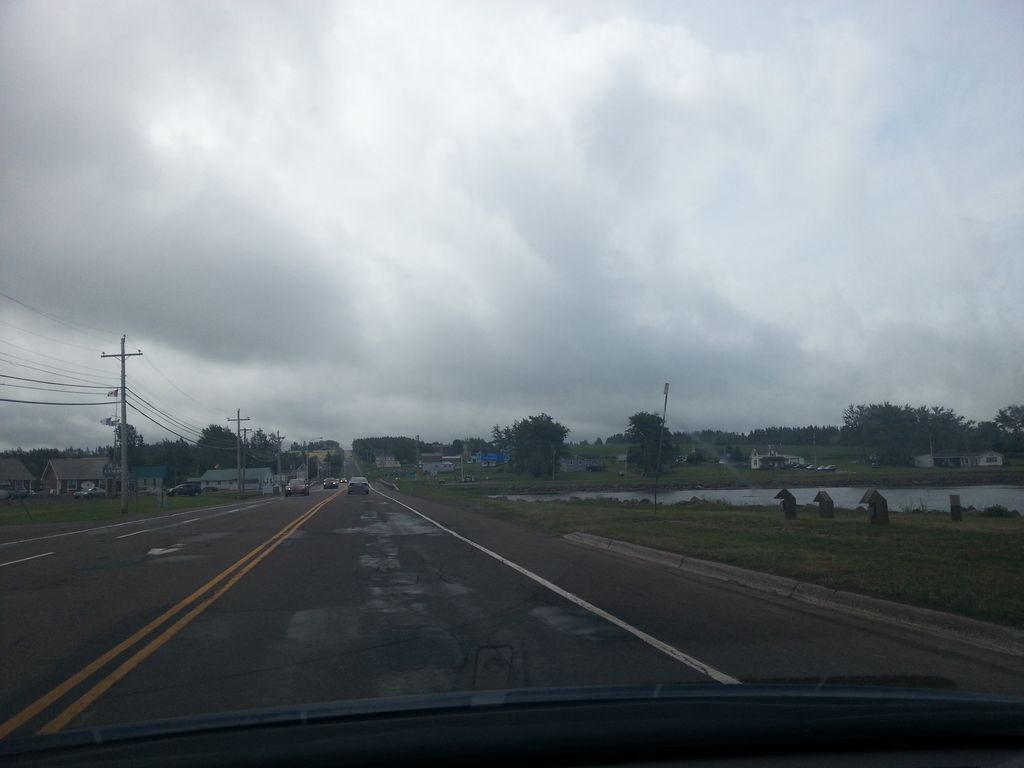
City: charlottetown